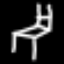
Label: chair